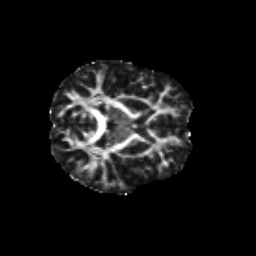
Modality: FA
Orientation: axial
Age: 14
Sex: female
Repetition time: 9.512 s
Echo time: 0.089 s